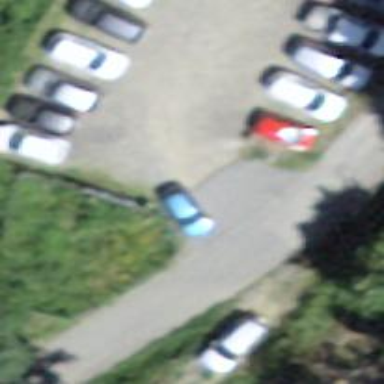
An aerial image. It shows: Parking aisle with pebblestone surface.